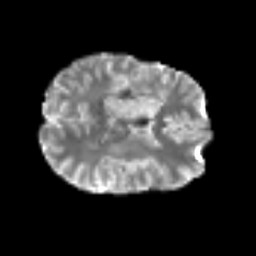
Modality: T2w
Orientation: axial
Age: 40
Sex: female
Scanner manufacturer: siemens
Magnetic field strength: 3 T
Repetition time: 6.1 s
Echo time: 0.101 s